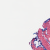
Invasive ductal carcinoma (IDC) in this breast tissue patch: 0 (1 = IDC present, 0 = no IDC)